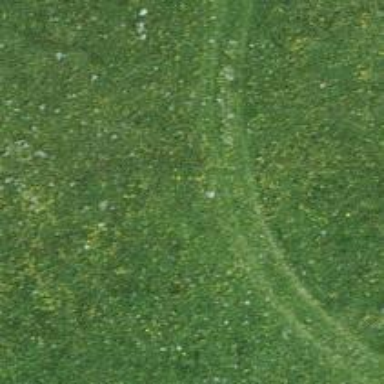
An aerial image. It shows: Grass track with grade4 quality surface.